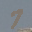
Label: 7